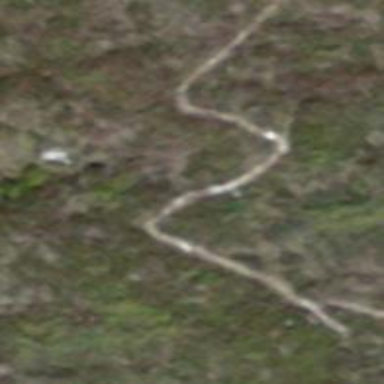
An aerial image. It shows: Path.